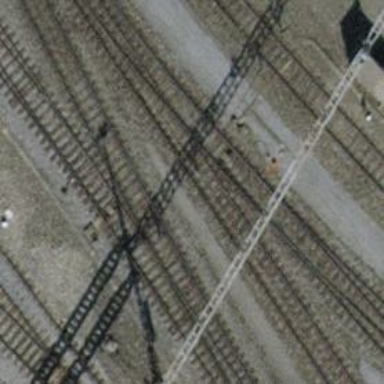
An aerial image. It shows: Rail yard with electrified rails and single track.